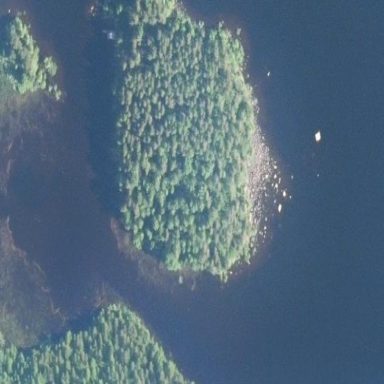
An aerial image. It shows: Islet.